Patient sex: M
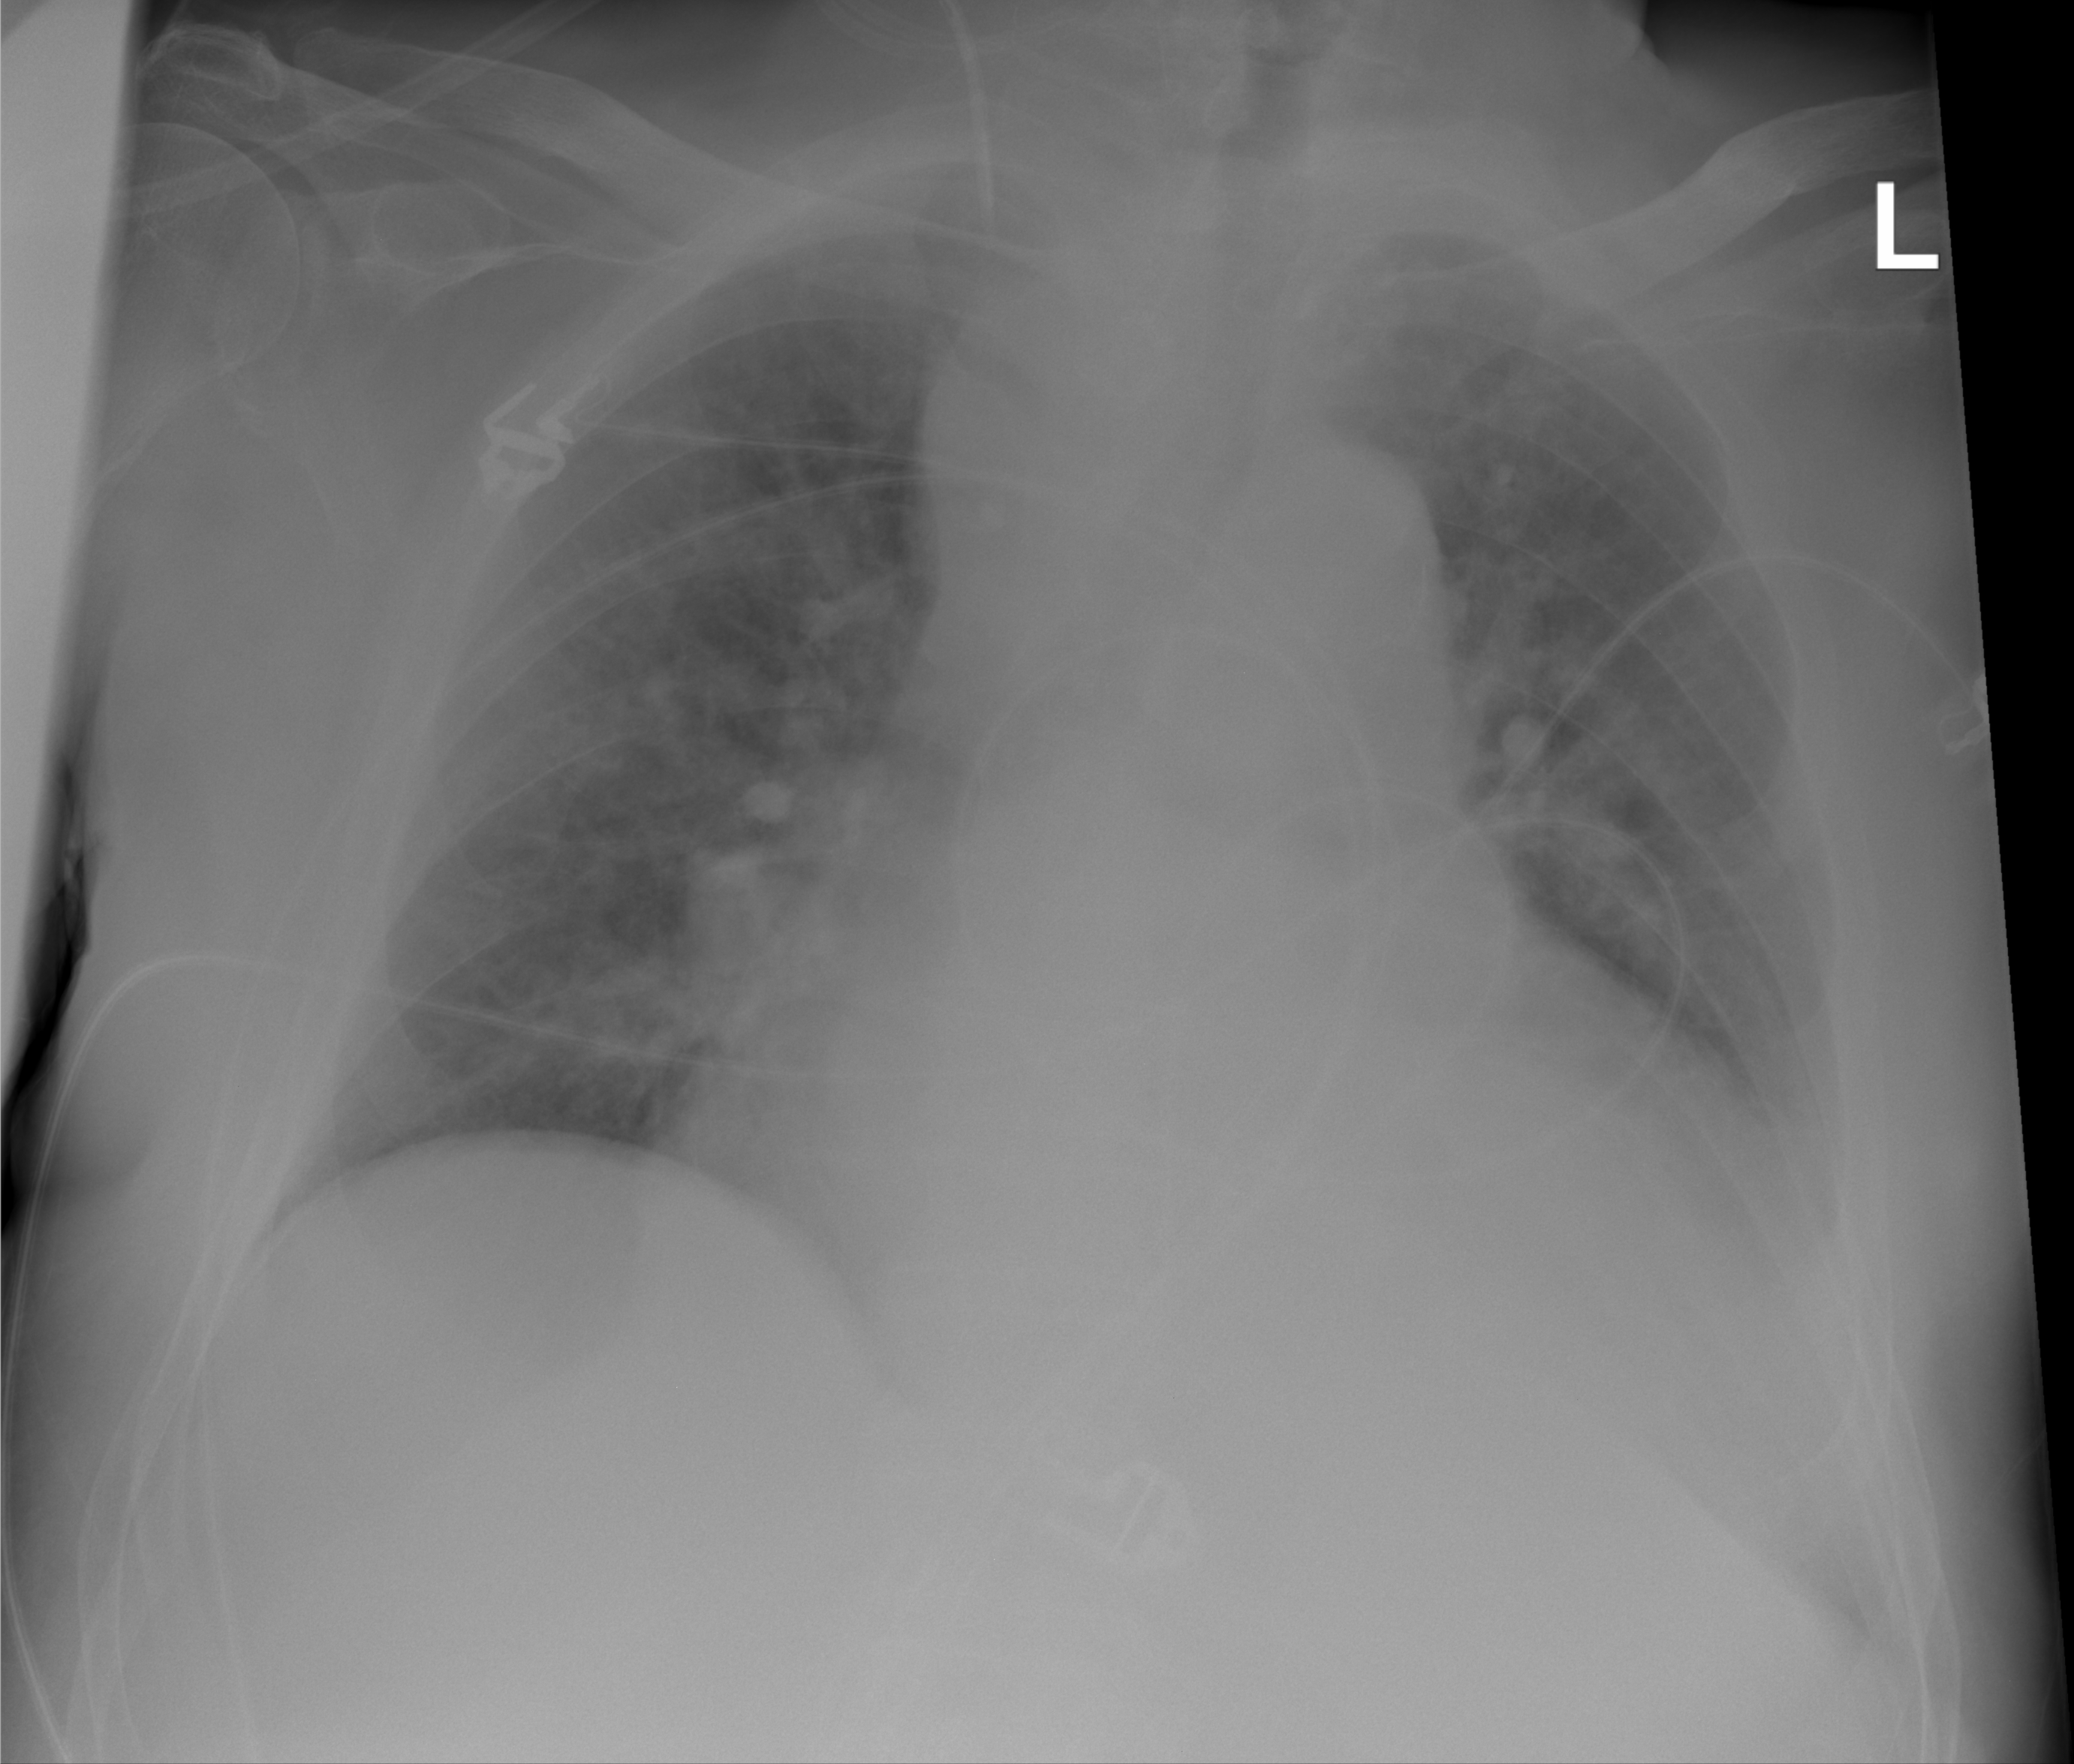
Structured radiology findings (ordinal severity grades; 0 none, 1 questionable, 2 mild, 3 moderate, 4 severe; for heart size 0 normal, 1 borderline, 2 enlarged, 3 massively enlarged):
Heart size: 2
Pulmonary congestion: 3
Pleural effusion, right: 0
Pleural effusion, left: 0
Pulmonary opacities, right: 0
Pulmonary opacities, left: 0
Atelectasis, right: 0
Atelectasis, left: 0